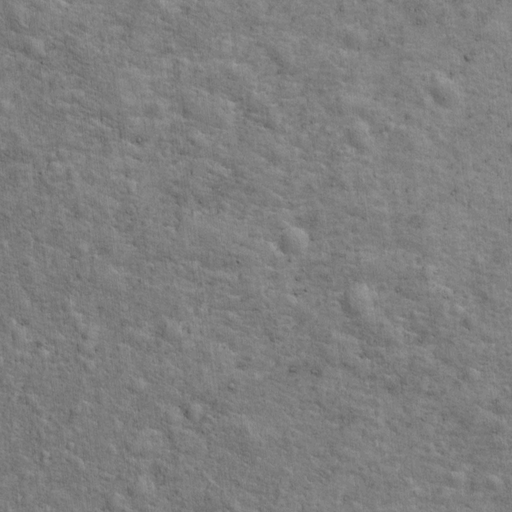
Classes present: Background